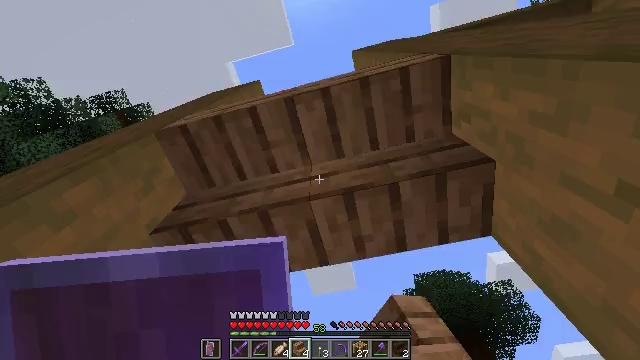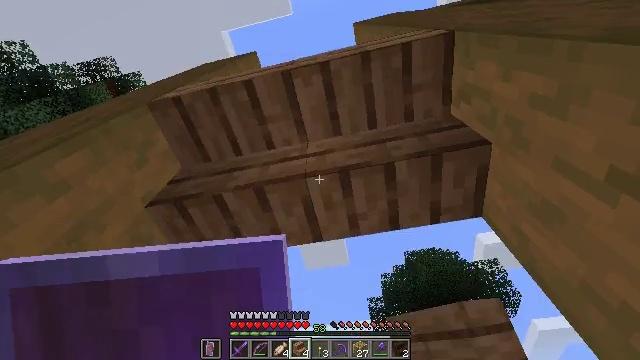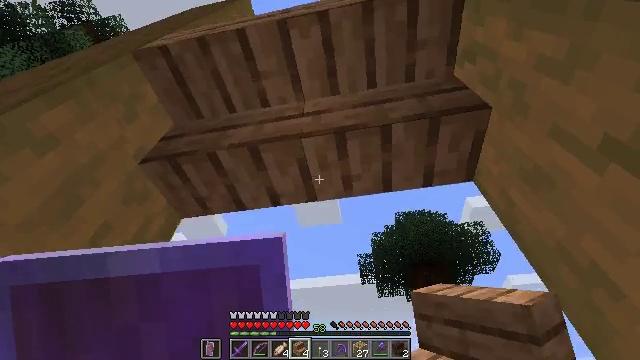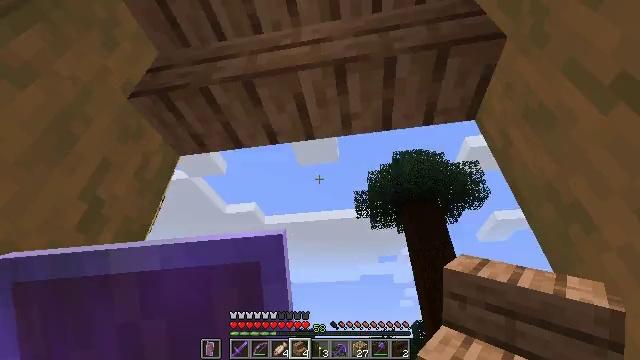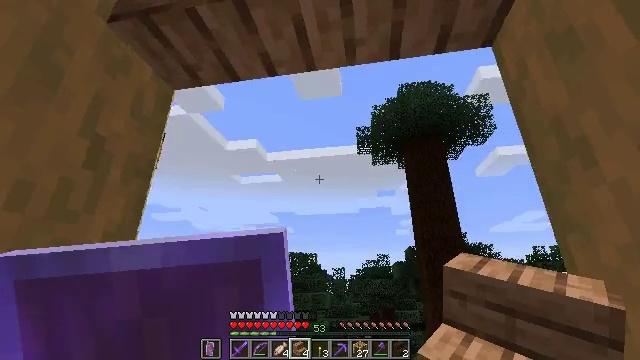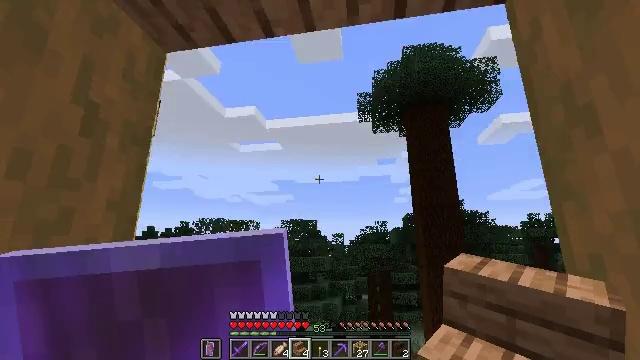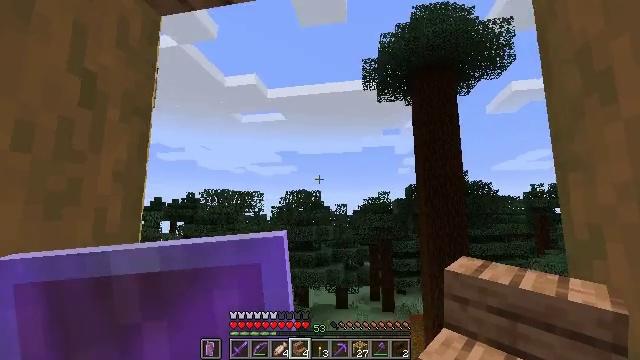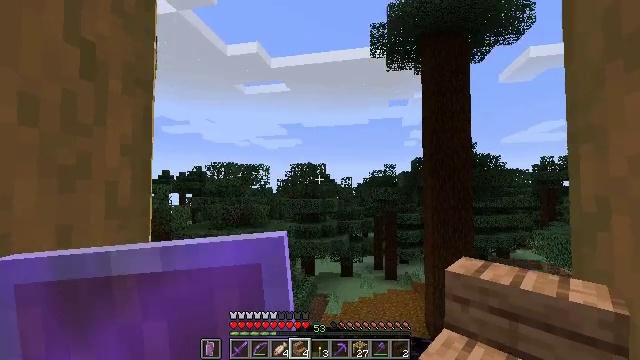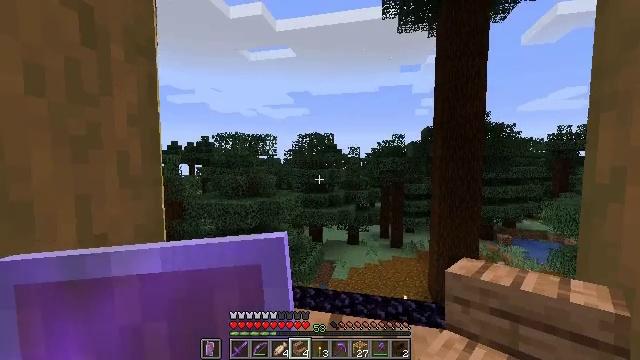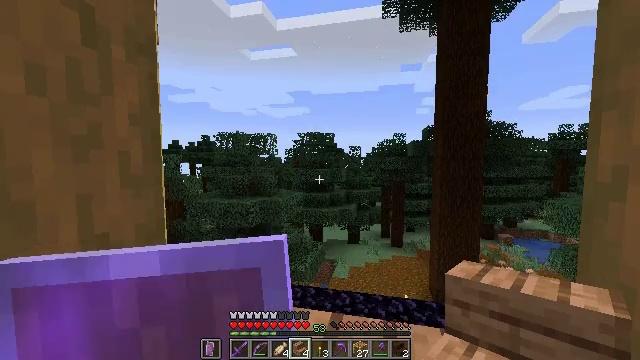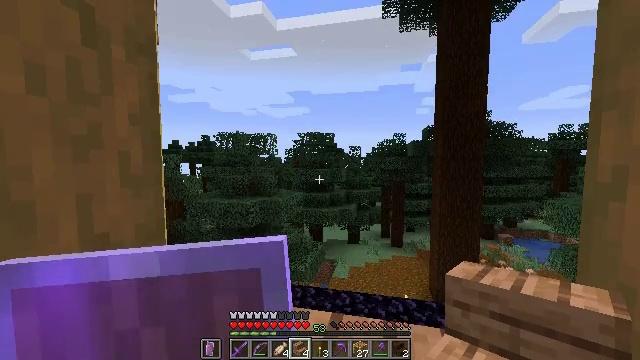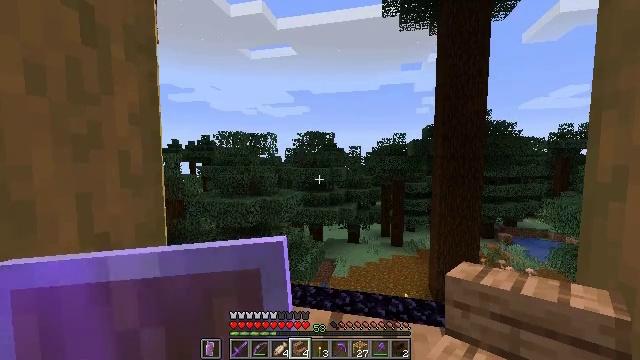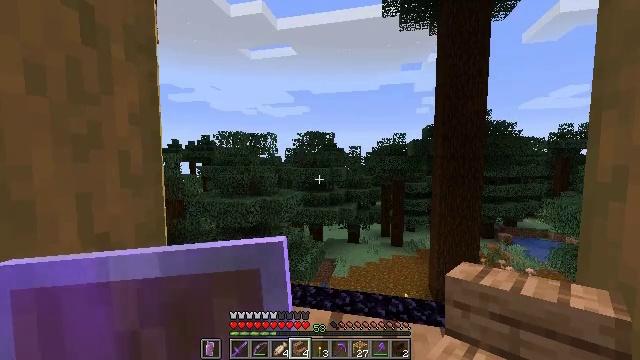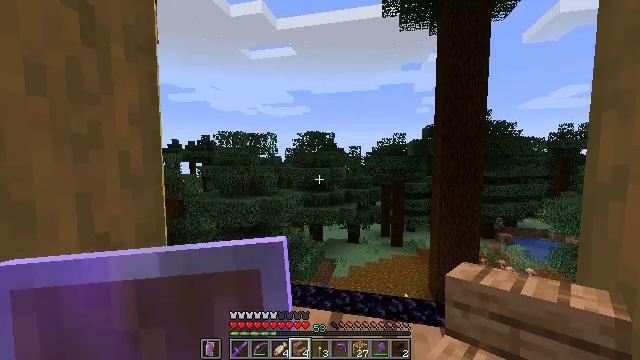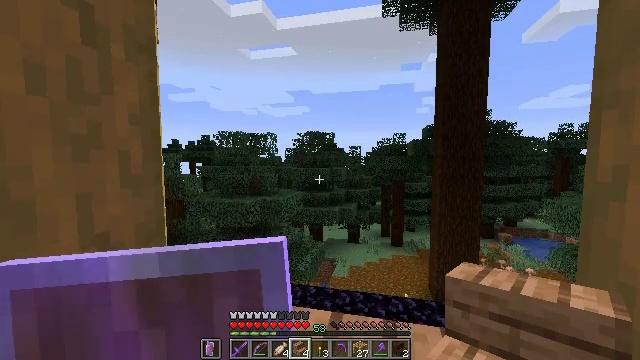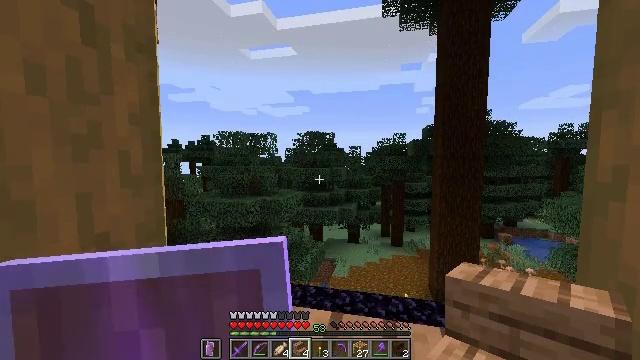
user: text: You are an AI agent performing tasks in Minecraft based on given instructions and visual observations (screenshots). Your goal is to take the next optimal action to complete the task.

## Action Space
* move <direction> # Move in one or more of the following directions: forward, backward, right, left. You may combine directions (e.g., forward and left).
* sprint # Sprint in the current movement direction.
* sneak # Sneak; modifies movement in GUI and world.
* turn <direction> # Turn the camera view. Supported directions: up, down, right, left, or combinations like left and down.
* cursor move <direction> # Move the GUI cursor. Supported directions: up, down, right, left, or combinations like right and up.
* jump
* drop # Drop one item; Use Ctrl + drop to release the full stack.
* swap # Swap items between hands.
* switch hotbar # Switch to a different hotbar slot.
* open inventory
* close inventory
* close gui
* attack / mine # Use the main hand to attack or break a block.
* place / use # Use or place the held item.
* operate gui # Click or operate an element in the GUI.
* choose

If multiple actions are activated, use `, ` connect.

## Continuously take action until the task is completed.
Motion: motion action
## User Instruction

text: Attack the jungle stairs to disassemble them.
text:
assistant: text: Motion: sneak, turn right and down
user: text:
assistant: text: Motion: sneak, turn right and down
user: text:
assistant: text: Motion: sneak, turn down
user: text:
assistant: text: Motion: sneak, turn down
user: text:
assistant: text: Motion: sneak, turn down
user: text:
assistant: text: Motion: sneak, turn down
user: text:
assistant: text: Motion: sneak, turn left and down
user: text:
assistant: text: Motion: sneak, turn left and down
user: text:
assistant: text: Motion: sneak
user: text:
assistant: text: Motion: sneak
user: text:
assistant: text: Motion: sneak
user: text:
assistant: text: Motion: sneak
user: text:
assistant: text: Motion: sneak
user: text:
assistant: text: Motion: sneak
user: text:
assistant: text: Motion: sneak
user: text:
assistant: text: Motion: no_op
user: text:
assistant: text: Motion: no_op
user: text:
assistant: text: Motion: no_op
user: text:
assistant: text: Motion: no_op
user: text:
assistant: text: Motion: no_op
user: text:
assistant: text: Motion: no_op
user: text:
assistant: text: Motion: no_op
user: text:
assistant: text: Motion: no_op
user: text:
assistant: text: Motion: no_op
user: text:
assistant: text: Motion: no_op
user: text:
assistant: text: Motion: no_op
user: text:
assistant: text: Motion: no_op
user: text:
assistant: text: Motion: no_op
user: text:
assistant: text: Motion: no_op
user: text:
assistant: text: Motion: no_op